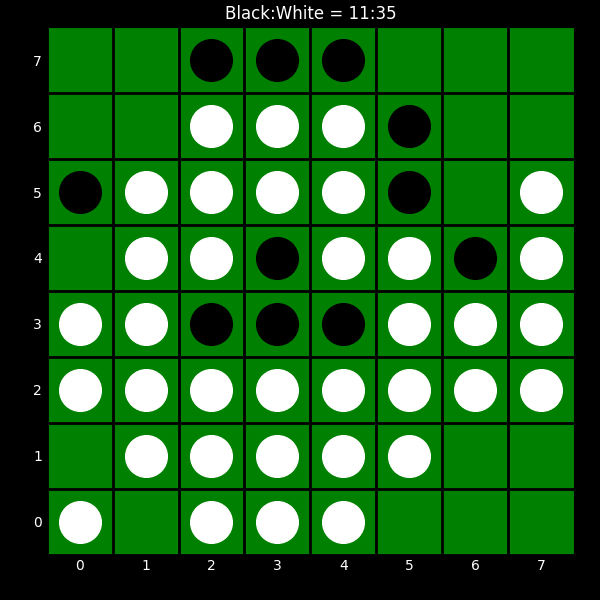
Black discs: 11
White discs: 35